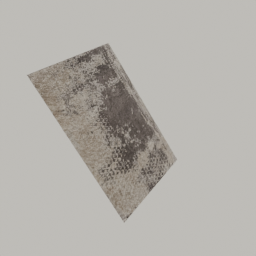
Label: decoration